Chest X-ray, PA view. Patient: 59 years old, sex F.
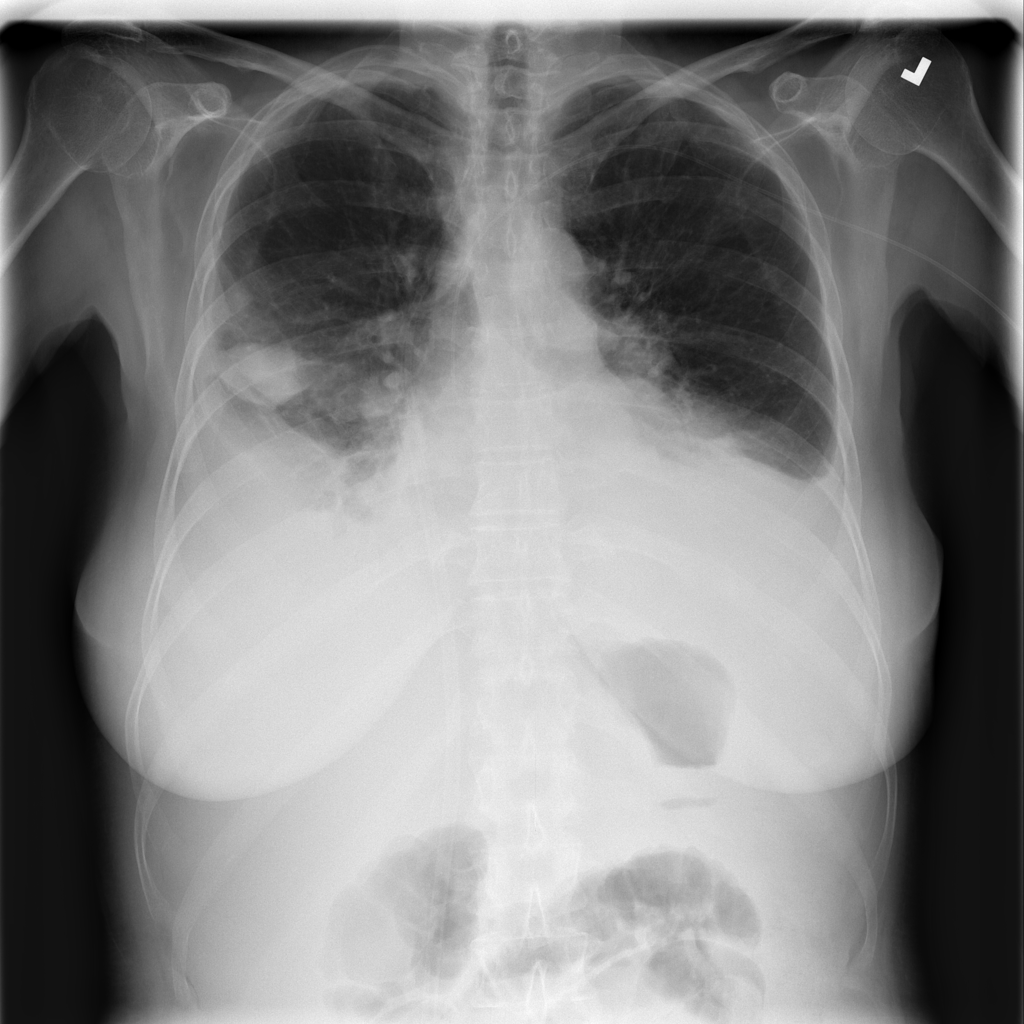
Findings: Atelectasis, Effusion